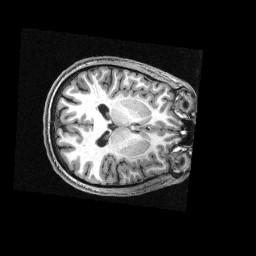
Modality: T1w
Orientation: axial
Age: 21
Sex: female